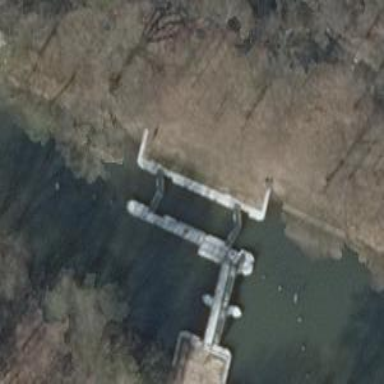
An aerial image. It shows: Lock gate along waterway.